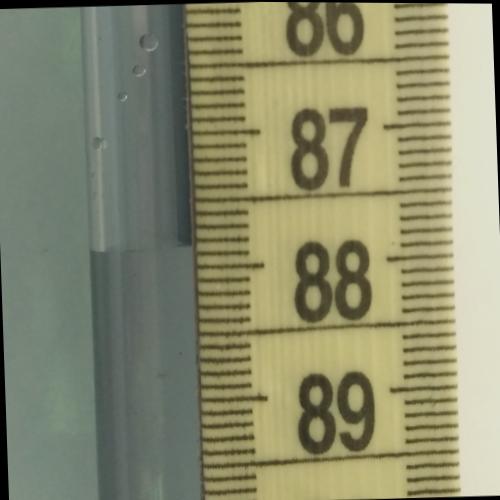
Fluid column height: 87.8 cm